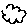
Label: cloud